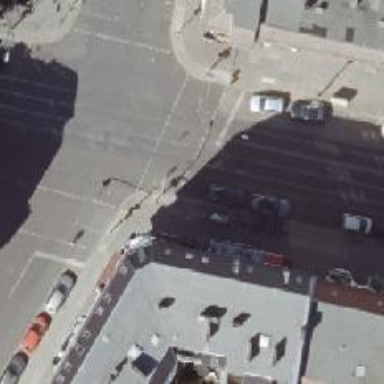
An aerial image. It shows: Tertiary road with asphalt surface. It has lane markings and parallel parking on the left side. There are sidewalks on both sides and cycle track on the right side.